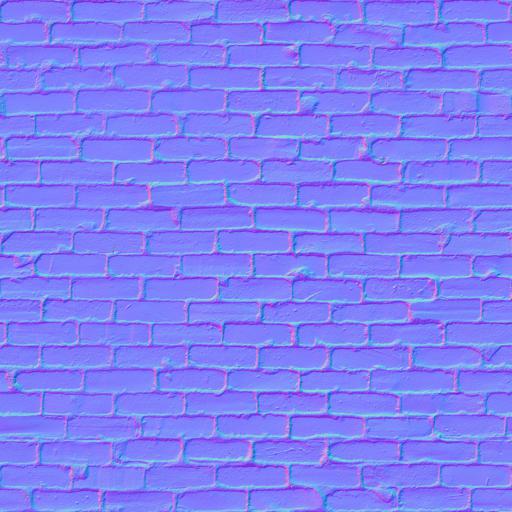
orange pavement paving stones red